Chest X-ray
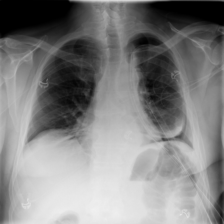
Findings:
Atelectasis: negative
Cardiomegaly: negative
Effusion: negative
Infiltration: negative
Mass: negative
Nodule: negative
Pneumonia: negative
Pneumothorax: negative
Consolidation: negative
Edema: negative
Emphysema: negative
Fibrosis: negative
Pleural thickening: negative
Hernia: negative